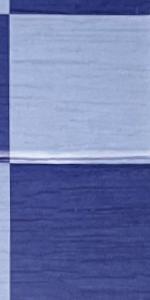
Label: Empty